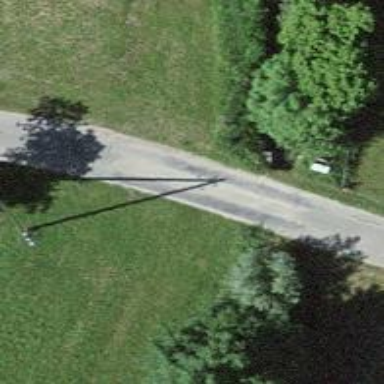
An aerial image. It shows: Unclassified road on asphalt surface with bridge.